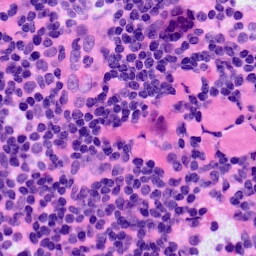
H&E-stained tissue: LymphNode